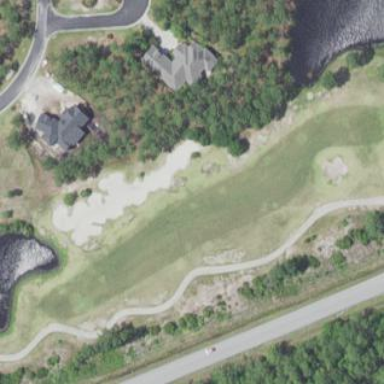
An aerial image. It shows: Sandy area is golf bunker.